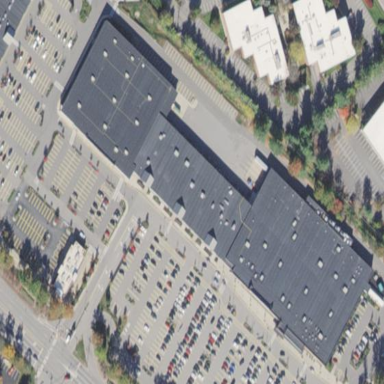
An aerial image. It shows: Retail area.